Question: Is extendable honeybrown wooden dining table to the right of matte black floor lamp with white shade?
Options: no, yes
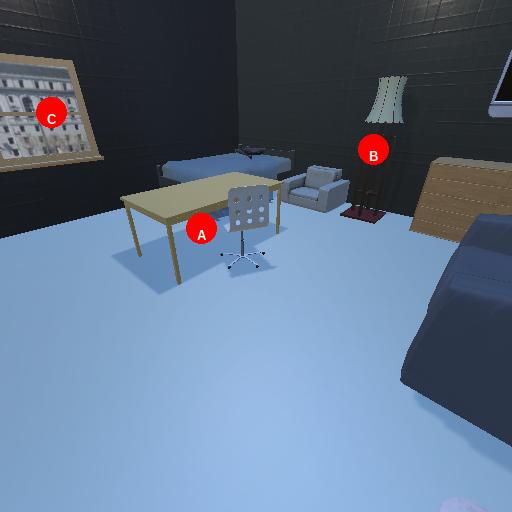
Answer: no